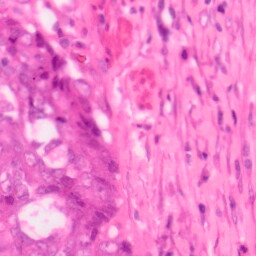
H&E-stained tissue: Colon